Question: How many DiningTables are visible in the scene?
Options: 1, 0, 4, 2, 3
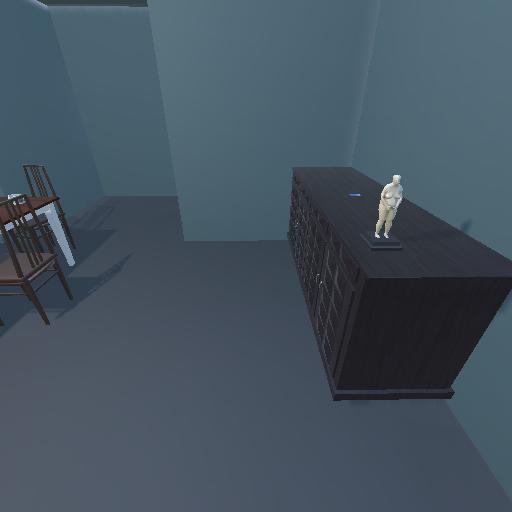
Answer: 1